Field crop: tomato
Growth stage: 1
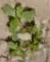
Species: portulaca